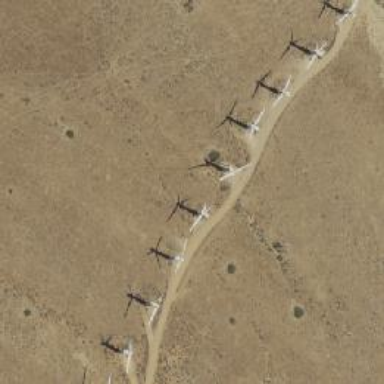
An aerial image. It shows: Wind generator powered by wind turbine.